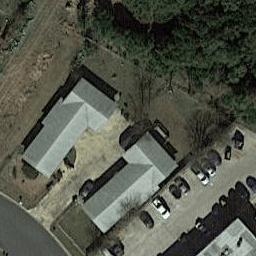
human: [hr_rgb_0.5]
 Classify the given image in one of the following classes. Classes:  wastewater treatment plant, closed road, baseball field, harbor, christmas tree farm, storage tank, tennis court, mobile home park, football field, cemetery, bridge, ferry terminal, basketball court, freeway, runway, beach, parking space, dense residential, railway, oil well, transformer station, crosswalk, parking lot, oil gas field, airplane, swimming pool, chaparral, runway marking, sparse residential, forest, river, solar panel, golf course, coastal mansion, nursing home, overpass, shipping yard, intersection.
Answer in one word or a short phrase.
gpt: sparse residential